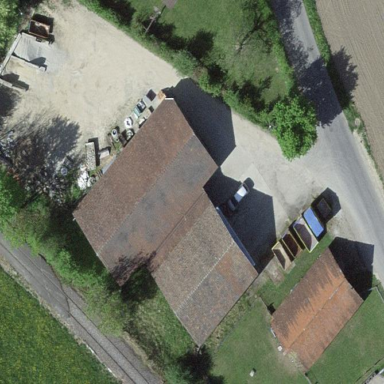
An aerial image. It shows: Group of garages.